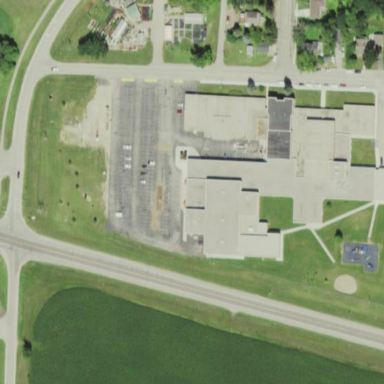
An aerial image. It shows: School building.